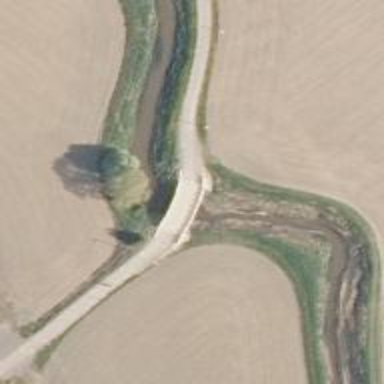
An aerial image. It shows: Footway on bridge.